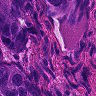
Metastatic tissue present: yes